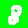
Digit: 8